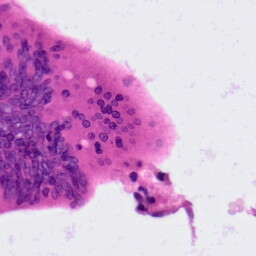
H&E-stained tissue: Colon